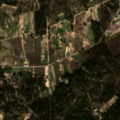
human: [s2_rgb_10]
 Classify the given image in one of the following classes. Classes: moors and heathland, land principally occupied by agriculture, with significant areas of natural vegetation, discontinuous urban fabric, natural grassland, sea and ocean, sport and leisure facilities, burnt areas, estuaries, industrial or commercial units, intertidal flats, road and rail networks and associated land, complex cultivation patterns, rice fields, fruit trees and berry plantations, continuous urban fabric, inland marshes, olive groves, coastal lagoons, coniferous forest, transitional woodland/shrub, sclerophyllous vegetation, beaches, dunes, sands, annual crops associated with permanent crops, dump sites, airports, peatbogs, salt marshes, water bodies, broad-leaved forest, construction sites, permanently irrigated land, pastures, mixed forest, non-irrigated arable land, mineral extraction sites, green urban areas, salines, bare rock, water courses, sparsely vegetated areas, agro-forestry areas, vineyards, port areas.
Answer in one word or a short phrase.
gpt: non-irrigated arable land, complex cultivation patterns, land principally occupied by agriculture, with significant areas of natural vegetation, agro-forestry areas, mixed forest, transitional woodland/shrub